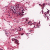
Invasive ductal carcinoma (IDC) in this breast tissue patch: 0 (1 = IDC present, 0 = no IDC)